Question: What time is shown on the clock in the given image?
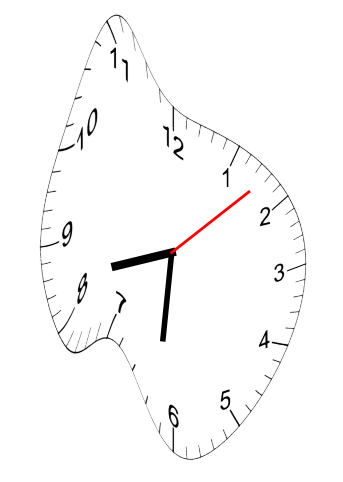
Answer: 08:31:08